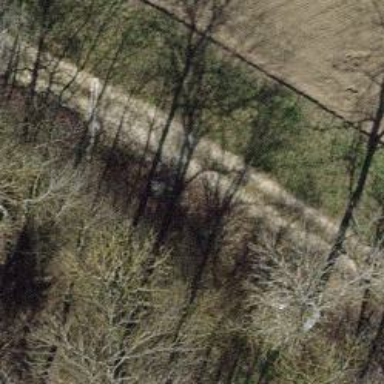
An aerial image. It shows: Gravel track road.